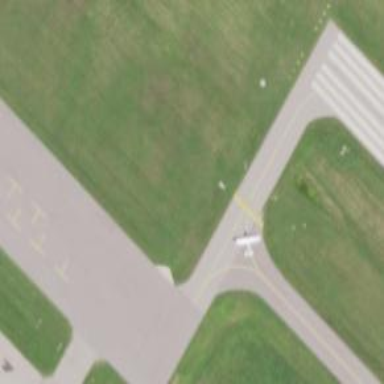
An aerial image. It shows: Image of taxiway at airport.